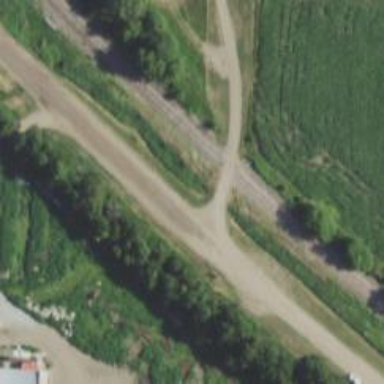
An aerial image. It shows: Abandoned railway.